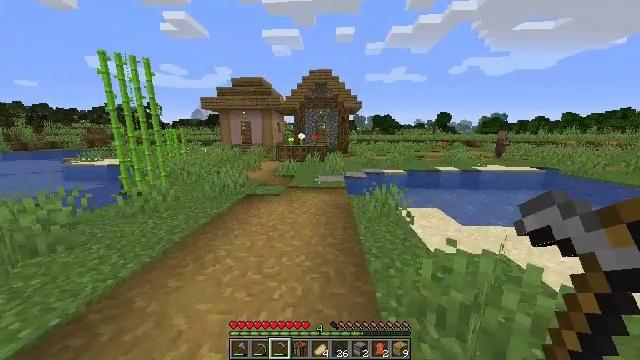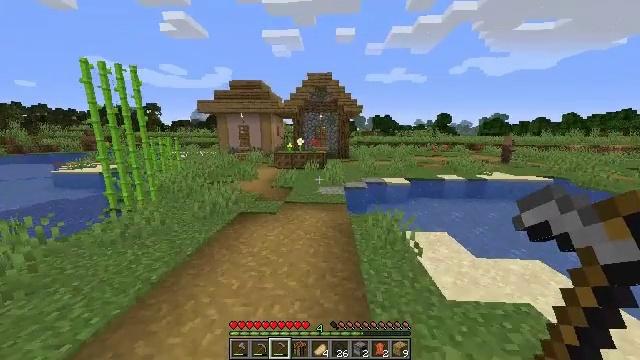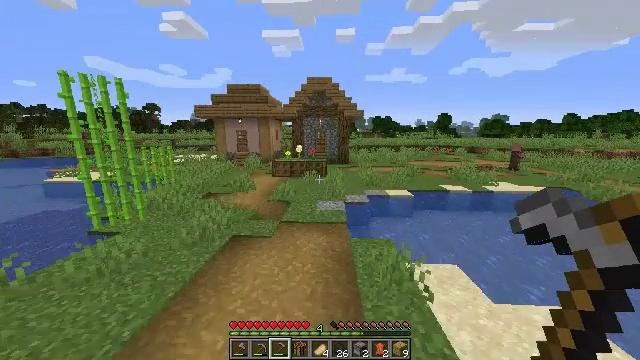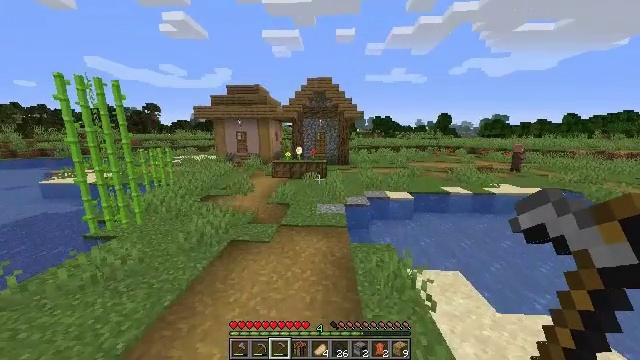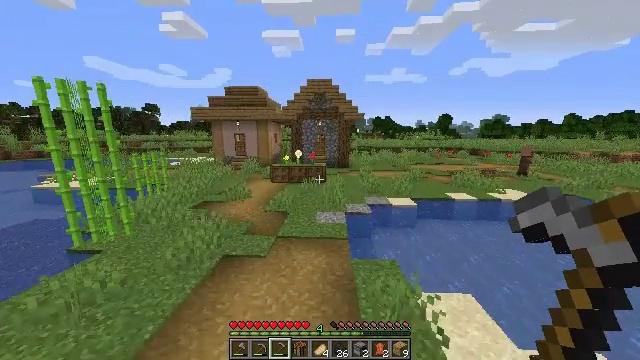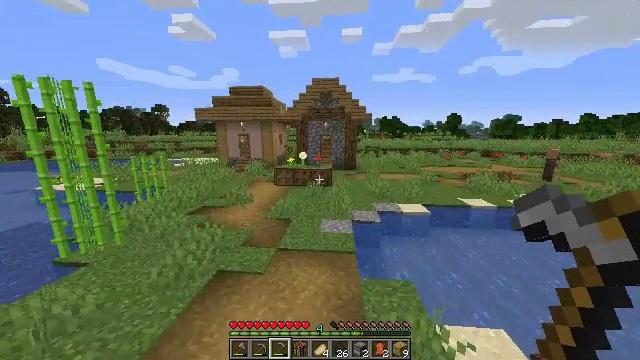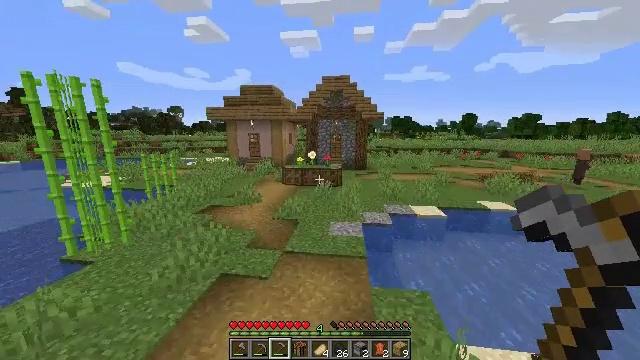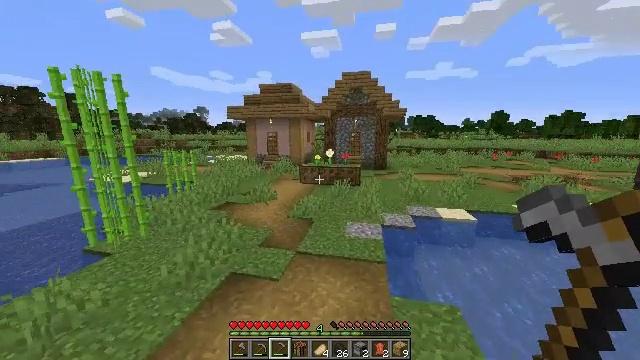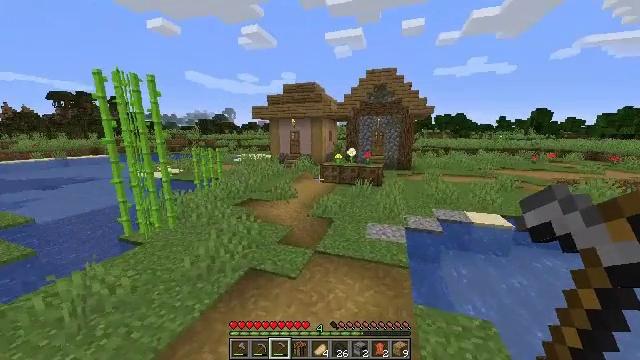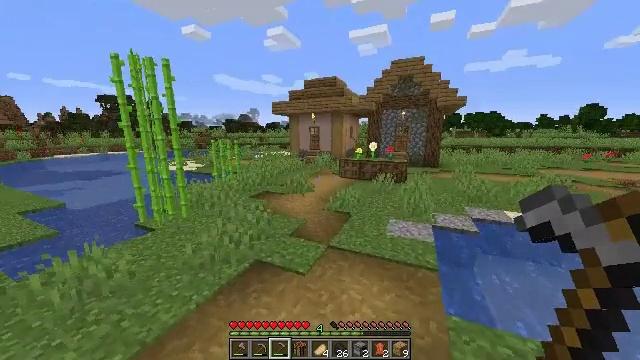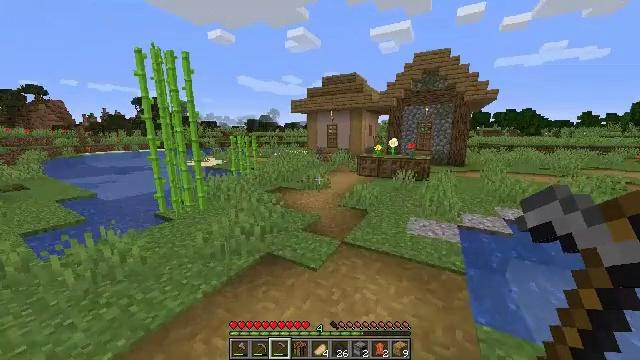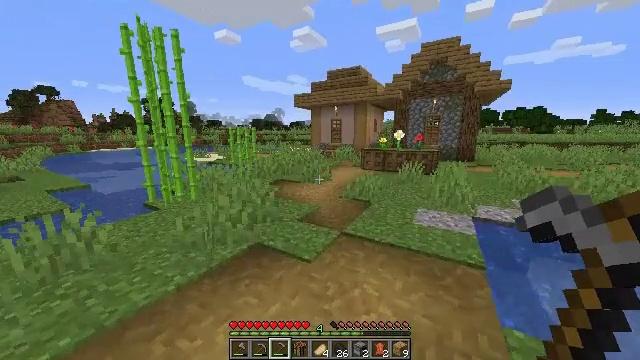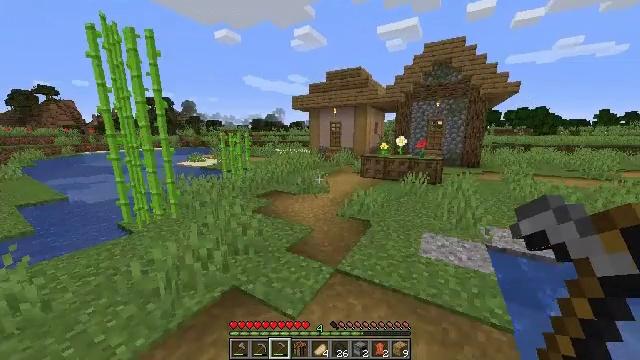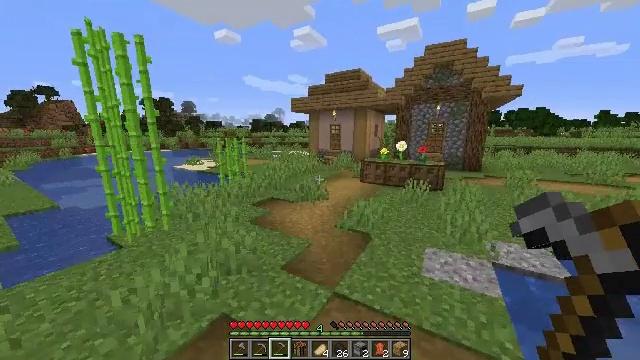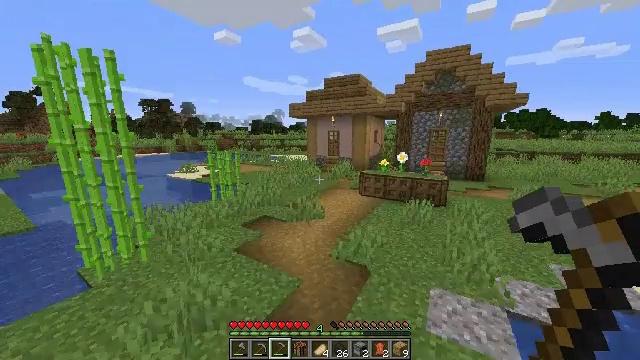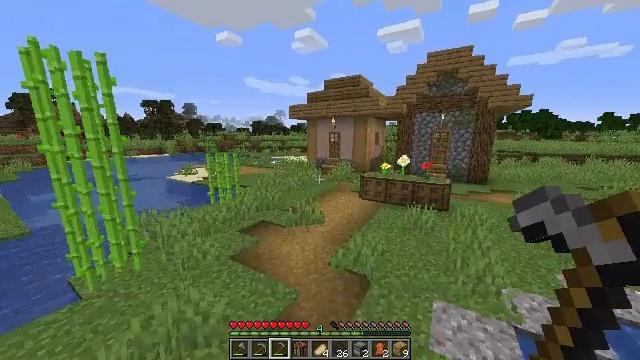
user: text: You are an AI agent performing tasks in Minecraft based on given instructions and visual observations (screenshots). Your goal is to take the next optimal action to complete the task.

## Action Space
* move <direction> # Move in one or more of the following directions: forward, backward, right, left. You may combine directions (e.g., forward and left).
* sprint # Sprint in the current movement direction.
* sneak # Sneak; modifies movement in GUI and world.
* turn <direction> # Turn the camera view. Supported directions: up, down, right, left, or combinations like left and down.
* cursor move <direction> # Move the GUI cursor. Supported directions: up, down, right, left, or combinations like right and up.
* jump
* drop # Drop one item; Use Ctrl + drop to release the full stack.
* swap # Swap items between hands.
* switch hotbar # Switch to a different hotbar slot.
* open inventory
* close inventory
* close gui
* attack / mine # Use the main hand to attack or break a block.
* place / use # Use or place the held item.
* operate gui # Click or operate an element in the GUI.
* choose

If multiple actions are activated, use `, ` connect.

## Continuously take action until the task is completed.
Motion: motion action
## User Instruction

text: Cut down the sugar cane stalks.
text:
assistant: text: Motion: move forward, sprint, jump
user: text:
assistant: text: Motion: move forward, sprint, jump
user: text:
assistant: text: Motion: move forward, sprint, jump
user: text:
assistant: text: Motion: move forward, sprint, jump
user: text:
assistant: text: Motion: move forward, sprint, turn left, jump
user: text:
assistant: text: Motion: move forward, sprint, turn left, jump
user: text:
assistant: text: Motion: move forward, sprint, turn left, jump
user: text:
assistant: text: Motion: move forward, sprint, turn left, jump
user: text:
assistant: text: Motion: move forward, sprint, turn left, jump
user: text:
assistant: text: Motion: move forward, sprint, turn left, jump
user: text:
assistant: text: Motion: move forward, sprint, turn left, jump
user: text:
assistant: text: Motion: move forward, sprint, jump
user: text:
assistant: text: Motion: move forward and move right, sprint, jump
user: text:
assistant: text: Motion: move forward and move right, sprint, jump
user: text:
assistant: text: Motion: move forward and move right, sprint, jump
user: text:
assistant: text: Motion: move forward and move right, sprint, jump
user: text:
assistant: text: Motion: move forward and move right, sprint, jump
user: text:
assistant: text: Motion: move forward and move right, sprint, turn right, jump
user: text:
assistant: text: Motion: move forward, sprint, turn right
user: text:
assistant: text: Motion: move forward, sprint, turn right
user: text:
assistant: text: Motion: move forward, sprint, turn right
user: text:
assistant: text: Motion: move forward, sprint, turn right
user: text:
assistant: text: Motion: move forward, sprint
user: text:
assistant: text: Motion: move forward, sprint
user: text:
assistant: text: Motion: move forward, sprint, jump
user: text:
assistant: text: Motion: move forward, sprint, jump
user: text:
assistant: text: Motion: move forward, sprint, jump
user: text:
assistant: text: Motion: move forward, sprint, turn right, jump
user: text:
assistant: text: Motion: move forward, sprint, turn right and down, jump
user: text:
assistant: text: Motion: move forward, sprint, turn right, jump